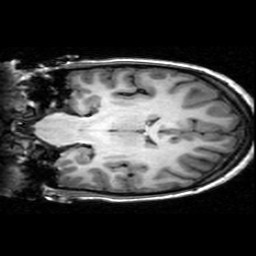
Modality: T1w
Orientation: coronal
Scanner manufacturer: ge
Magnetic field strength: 3 T
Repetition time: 0.009048 s
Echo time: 0.001844 s